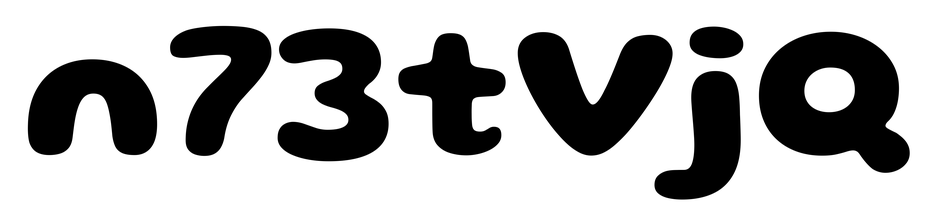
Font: Gluten_Bold